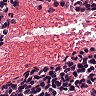
Metastatic tissue present: no